Field crop: maize
Growth stage: 2
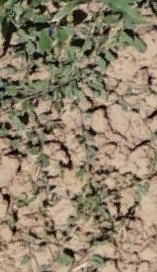
Species: convolvulus